Question: I'm trying to save my 'Photo' class that has a 'byte[] File' field. When trying to save it using context is throws the error
> Object reference not set to an instance of an object.
But when debugging I can see that it is not null. I can see all of the properties of the the class including the values in the byte array.
'''
public class PhotoRepository
{
private static BlogContext _ctx;
public PhotoRepository()
{
_ctx = new BlogContext();
}
public static void Save(Photo p)
{
_ctx.Photos.Add(p);
_ctx.SaveChanges();
}
}
'''
controller
'''
public class PhotoController : Controller
{
public ActionResult Index()
{
using (var ctx = new BlogContext())
{
return View(ctx.Photos.AsEnumerable());
}
}
public ActionResult Upload()
{
return View(new Photo());
}
[HttpPost]
public ActionResult Upload(PhotoViewModel model)
{
var photo = new Photo();//Mapper.Map<PhotoViewModel, Photo>(model);
if (ModelState.IsValid)
{
photo.AlternateText = model.AlternateText;
photo.Description = model.Description;
photo.File = MapStreamToFile(model.File);
photo.Name = model.Name;
PhotoRepository.Save(photo);
return RedirectToAction("Index");
}
return View(photo);
}
public byte[] MapStreamToFile(HttpPostedFileBase file)
{
using (var stream = file.InputStream)
{
var memoryStream = stream as MemoryStream;
if (memoryStream == null)
{
memoryStream = new MemoryStream();
stream.CopyTo(memoryStream);
}
return memoryStream.ToArray();
}
}
}
'''
Photo
'''
public class Photo
{
public int Id { get; set; }
public Byte[] File { get; set; }
public string Name { get; set; }
public string Description { get; set; }
public string AlternateText { get; set; }
}
'''
PhotoViewModel
'''
public class PhotoViewModel
{
public int Id { get; set; }
public HttpPostedFileBase File { get; set; }
public string Name { get; set; }
public string Description { get; set; }
public string AlternateText { get; set; }
}
'''

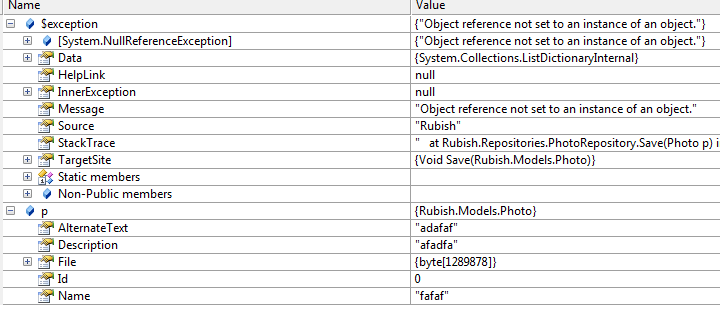
Answer: I think the problem is that '_ctx' is null. Notice that you declare it and 'Save' 'static', but '_ctx' is only instantiates in 'public PhotoRepository()', which is the constructor. As long as it should really be static, instantiate it statically instead of in the constructor:
'''
public static class PhotoRepository
{
private static BlogContext _ctx = new BlogContext();
public static void Save(Photo p)
{
_ctx.Photos.Add(p);
_ctx.SaveChanges();
}
}
'''
I also changed the class to 'static', since I only see it contains static members. This may not be correct if you intend more for this class.
Edit: (thanks @pst) I see from looking at your code more, I think this might really be a better design:
'''
public class PhotoRepository : IDisposable
{
private BlogContext _ctx = new BlogContext();
public void Save(Photo p)
{
_ctx.Photos.Add(p);
_ctx.SaveChanges();
}
void IDisposable.Dispose() { _ctx.Dispose(); }
}
'''
And then always be sure to dispose 'PhotoRepository' when you're done with it. The reason for my suggested change here is that 'BlogContext' is disposable, and is used with 'using' in another place.